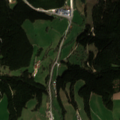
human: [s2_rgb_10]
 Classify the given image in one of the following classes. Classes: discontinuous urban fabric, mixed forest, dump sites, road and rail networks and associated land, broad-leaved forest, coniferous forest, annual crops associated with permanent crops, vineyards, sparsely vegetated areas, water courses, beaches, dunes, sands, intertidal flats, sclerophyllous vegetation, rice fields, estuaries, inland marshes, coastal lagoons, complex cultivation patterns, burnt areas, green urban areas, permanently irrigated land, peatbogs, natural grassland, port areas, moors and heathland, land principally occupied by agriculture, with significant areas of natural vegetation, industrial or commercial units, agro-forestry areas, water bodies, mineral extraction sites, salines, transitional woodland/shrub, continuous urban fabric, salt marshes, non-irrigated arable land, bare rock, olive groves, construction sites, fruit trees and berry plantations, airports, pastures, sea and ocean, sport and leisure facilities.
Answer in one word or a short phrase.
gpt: non-irrigated arable land, complex cultivation patterns, land principally occupied by agriculture, with significant areas of natural vegetation, coniferous forest, mixed forest